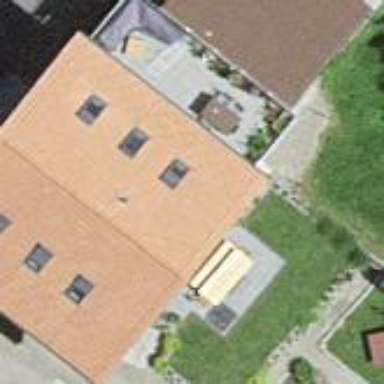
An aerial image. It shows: Residential building.